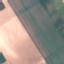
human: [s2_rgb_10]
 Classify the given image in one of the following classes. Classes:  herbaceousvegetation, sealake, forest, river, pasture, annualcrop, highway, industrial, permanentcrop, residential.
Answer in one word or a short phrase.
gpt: AnnualCrop